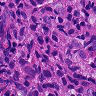
Metastatic tissue present: yes